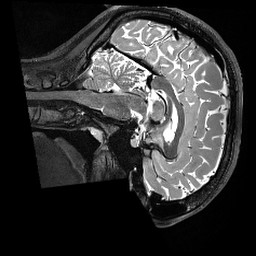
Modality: T2w
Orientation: sagittal
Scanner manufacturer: siemens
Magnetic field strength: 3 T
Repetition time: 3.2 s
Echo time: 0.563 s